Question: I use some Richfaces tags in my XHTML pages. But they are ignored.
It looks like
Where is the problem? Any Idea?
I use Wepshere 8 as AppServer
'''
<?xml version="1.0" encoding="ISO-8859-1" ?>
<!DOCTYPE html PUBLIC "-//W3C//DTD XHTML 1.0 Transitional//EN" "http://www.w3.org/TR/xhtml1/DTD/xhtml1-transitional.dtd">
<ui:composition xmlns="http://www.w3.org/1999/xhtml" xmlns:h="http://java.sun.com/jsf/html"
xmlns:f="http://java.sun.com/jsf/core" xmlns:ui="http://java.sun.com/jsf/facelets" xmlns:a4j="http://richfaces.org/a4j"
xmlns:rich="http://richfaces.org/rich">
<!-- html xmlns="http://www.w3.org/1999/xhtml"
xmlns:f="http://java.sun.com/jsf/core"
xmlns:h="http://java.sun.com/jsf/html"
xmlns:ui="http://java.sun.com/jsf/facelets"
xmlns:a4j="http://richfaces.org/a4j"
xmlns:rich="http://richfaces.org/rich">
<head>
<title>RichFaces Greeter</title>
</head>
<body>
<f:view -->
<h:form>
<rich:panel header="RichFaces Greeter" style="width: 315px">
<h:outputText value="Your name: " />
<h:inputText value="#{user.name}">
<f:validateLength minimum="1" maximum="30" />
</h:inputText>
<a4j:commandButton value="Get greeting" reRender="greeting" />
<h:panelGroup id="greeting">
<h:outputText value="Hello, " rendered="#{not empty user.name}" />
<h:outputText value="#{user.name}" />
<h:outputText value="!" rendered="#{not empty user.name}" />
</h:panelGroup>
</rich:panel>
<rich:inputNumberSlider minValue="1" maxValue="100" showInput="false"/>
<rich:inputNumberSpinner minValue="1" maxValue="100"/>
</h:form>
<!-- /f:view>
</body>
</html -->
</ui:composition>
'''
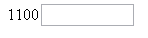
Answer: Try adding an h:head and h:body tag on the page instead of normal html tags head and body